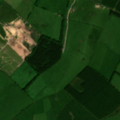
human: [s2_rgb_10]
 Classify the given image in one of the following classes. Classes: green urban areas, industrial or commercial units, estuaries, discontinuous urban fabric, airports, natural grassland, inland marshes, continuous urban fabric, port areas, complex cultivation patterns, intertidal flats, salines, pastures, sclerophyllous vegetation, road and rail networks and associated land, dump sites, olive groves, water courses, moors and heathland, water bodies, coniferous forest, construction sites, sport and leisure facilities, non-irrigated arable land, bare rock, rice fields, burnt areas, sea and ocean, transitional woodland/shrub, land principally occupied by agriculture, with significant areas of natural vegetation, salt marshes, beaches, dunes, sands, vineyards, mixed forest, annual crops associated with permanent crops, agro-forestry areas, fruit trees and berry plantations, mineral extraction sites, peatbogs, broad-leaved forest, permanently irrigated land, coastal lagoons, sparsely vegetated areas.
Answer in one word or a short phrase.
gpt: construction sites, pastures, coniferous forest, transitional woodland/shrub